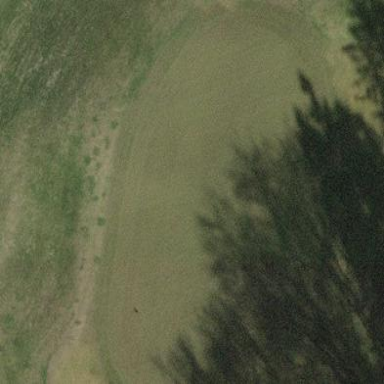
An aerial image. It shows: Golf fairway surrounded by grass.